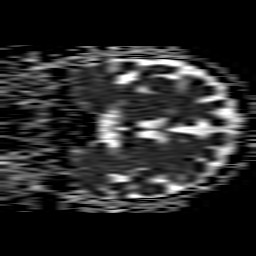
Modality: ADC
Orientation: coronal
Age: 70
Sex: female
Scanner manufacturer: philips
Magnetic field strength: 1.5 T
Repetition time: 3.684 s
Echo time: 0.09411 s